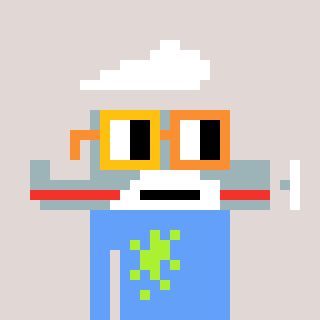
a pixel art character with square yellow and orange glasses, a plane-shaped head and a blue-colored body on a warm background